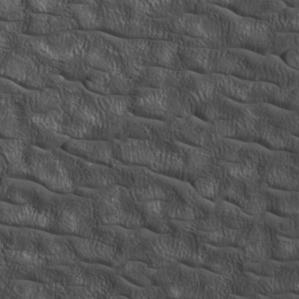
Label: non_frost